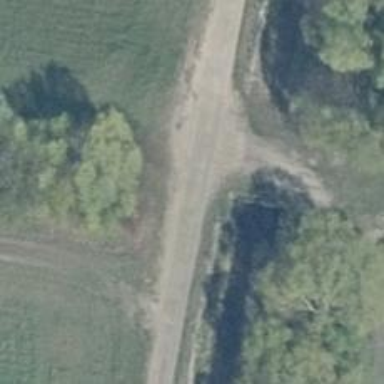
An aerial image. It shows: Concrete service road.